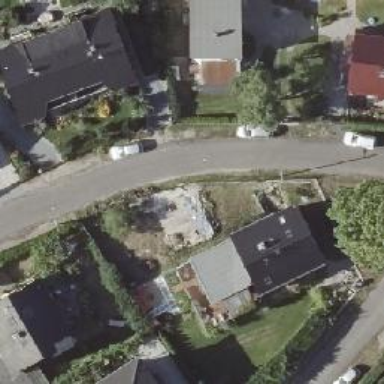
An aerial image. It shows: Smooth asphalt road in residential area.